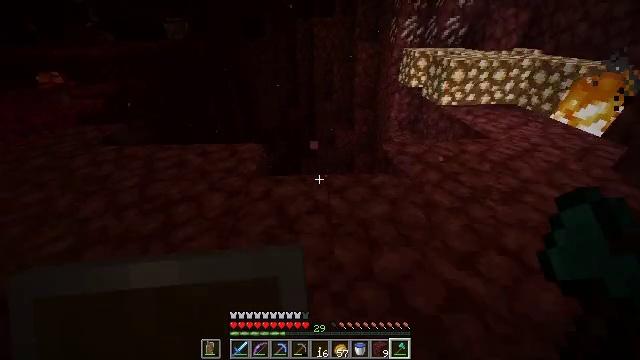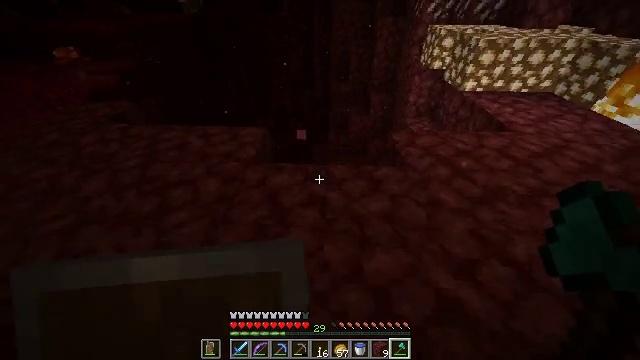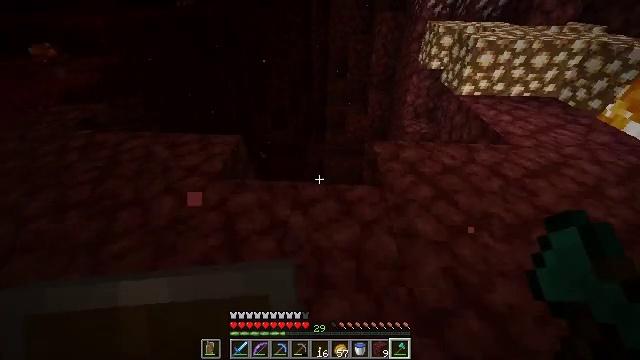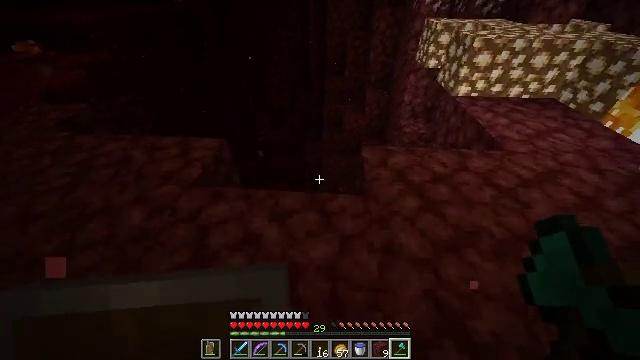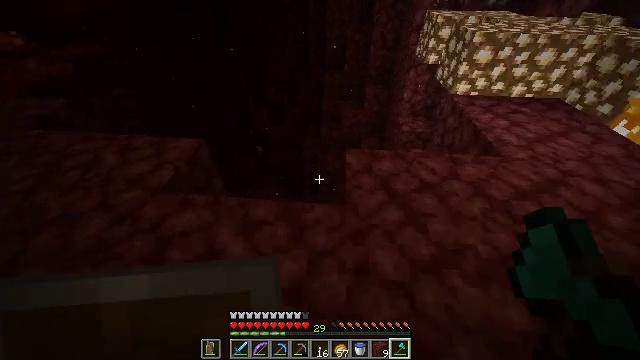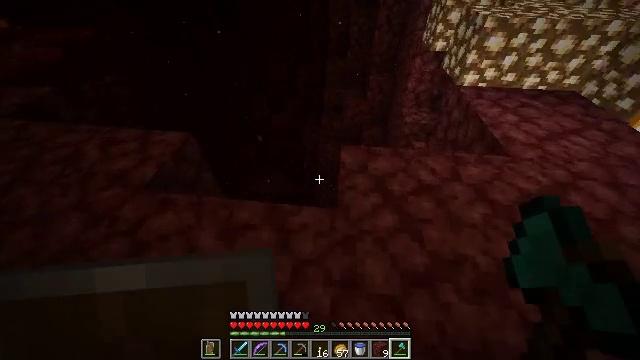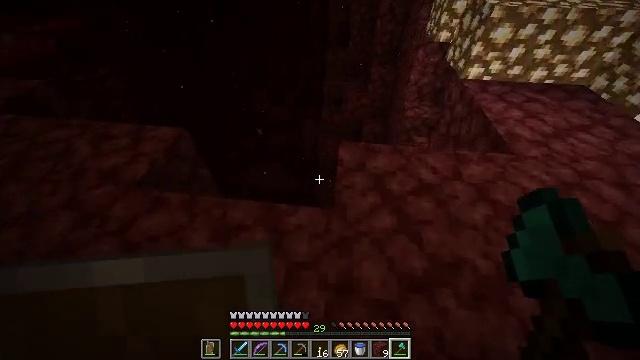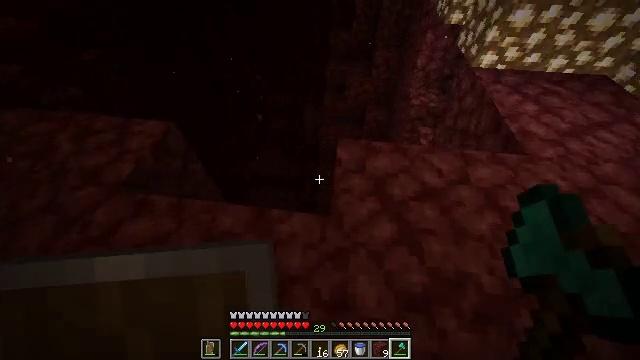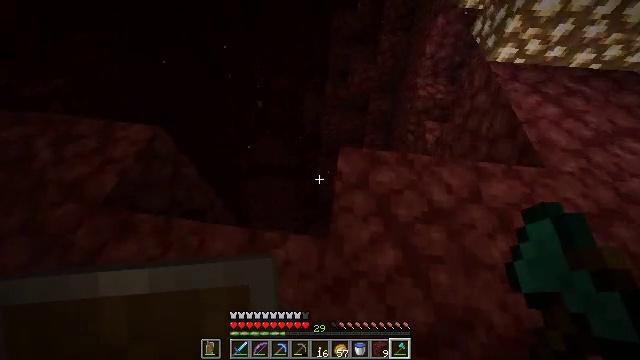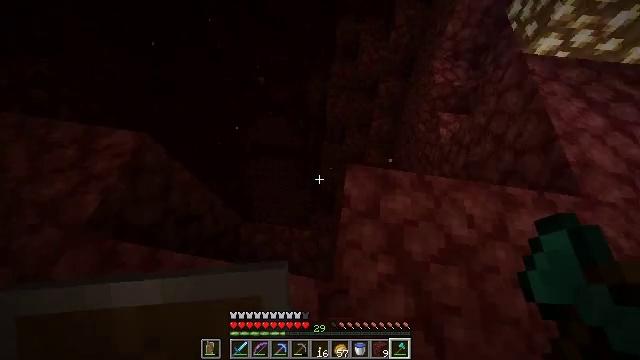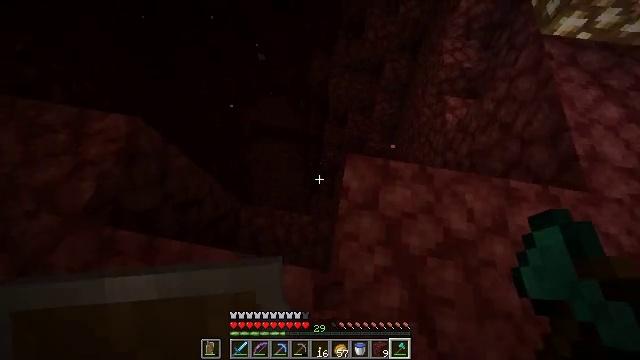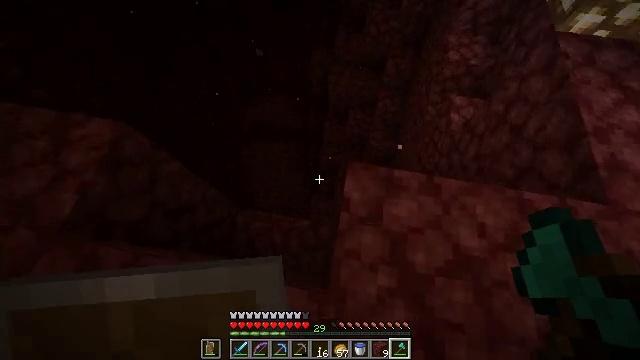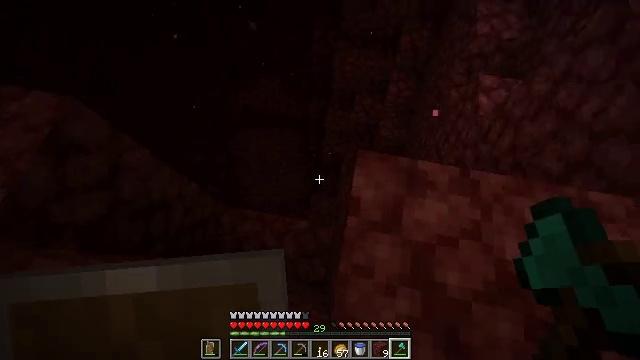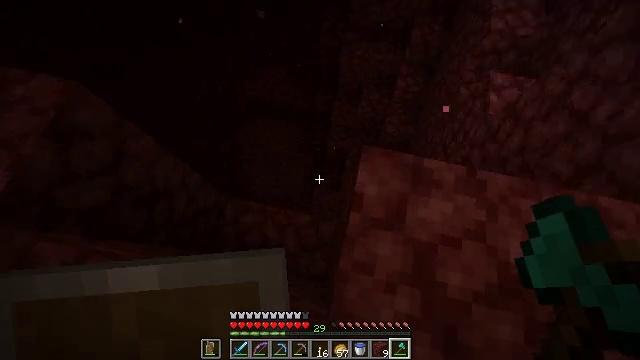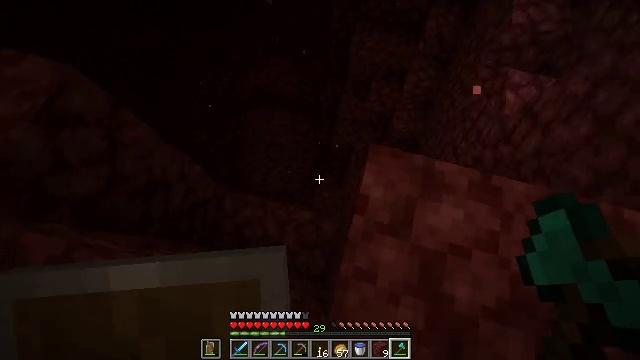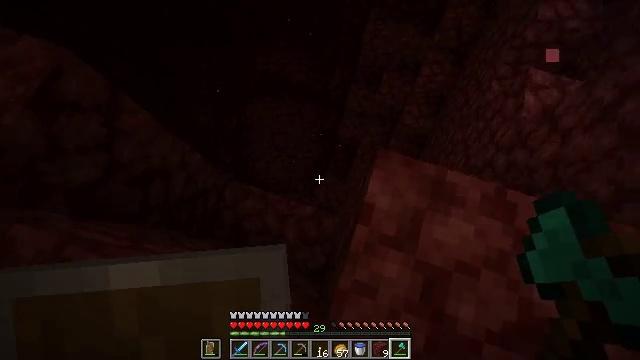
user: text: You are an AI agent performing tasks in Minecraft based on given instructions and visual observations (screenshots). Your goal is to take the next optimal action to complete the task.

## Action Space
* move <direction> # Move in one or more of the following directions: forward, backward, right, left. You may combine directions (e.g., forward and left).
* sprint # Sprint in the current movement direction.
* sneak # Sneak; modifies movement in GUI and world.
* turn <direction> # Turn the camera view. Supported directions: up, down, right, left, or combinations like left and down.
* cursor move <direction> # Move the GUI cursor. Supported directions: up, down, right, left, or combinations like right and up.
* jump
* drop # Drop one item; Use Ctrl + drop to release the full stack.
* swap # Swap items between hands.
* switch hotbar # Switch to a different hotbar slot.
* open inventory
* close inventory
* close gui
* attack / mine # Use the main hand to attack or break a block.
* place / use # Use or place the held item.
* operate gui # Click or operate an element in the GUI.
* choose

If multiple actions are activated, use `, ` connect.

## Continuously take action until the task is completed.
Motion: motion action
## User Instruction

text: Remove the fire source.
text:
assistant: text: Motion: move forward and move right, turn left and down
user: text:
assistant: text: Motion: move forward and move right, turn left and down
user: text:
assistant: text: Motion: move forward and move right
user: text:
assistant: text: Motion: move forward and move right, turn left and down
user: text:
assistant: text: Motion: move forward, turn left and down
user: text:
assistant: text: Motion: move forward, turn down
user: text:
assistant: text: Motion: move forward, turn down
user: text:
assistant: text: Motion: move forward, turn down
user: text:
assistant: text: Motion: move forward, turn left and down
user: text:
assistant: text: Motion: sneak, turn down
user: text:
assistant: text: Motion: sneak
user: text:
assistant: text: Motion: sneak, turn down
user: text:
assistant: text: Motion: move forward, sneak, turn left and down
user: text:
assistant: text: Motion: move forward, sneak, turn left and down
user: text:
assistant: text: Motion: move forward, sneak, turn left and down
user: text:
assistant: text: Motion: move forward, sneak, turn down
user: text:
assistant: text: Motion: move forward, sneak, turn down
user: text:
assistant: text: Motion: move forward, sneak, turn down
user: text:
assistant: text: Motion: move forward and move right, sneak
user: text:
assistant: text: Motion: move forward and move right, sneak
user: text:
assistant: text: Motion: move forward and move right, sneak, turn up
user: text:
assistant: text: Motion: move forward and move right, sneak, turn right and up
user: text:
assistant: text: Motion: move forward and move right, sneak, turn up
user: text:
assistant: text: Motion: move forward and move right, sneak
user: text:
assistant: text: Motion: move forward and move right, sneak, turn right and up
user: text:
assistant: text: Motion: move forward and move right, sneak, turn right and up
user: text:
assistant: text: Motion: move forward and move right, sneak, turn right and up
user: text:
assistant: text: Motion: move right, sneak, turn right and up
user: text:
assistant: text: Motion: move right, sneak, turn right
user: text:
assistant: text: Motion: move right, sneak, turn right